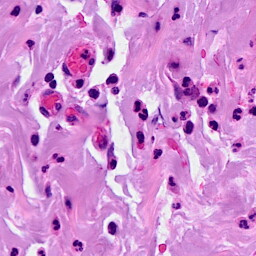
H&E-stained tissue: Breast